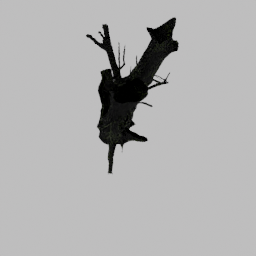
Label: nature